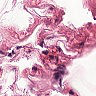
Metastatic tissue present: no